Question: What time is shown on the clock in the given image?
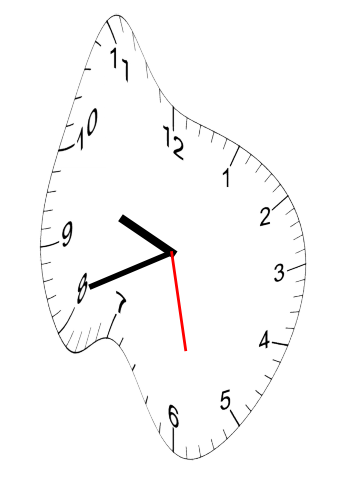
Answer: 09:41:28